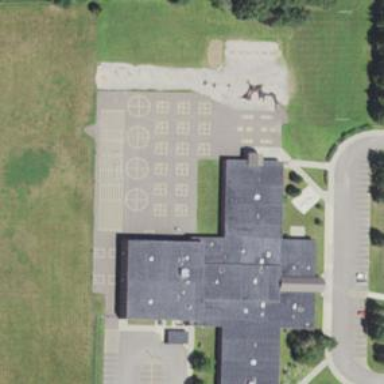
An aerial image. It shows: School.